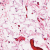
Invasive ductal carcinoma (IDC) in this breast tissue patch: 0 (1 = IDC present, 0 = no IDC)